Chest X-ray:
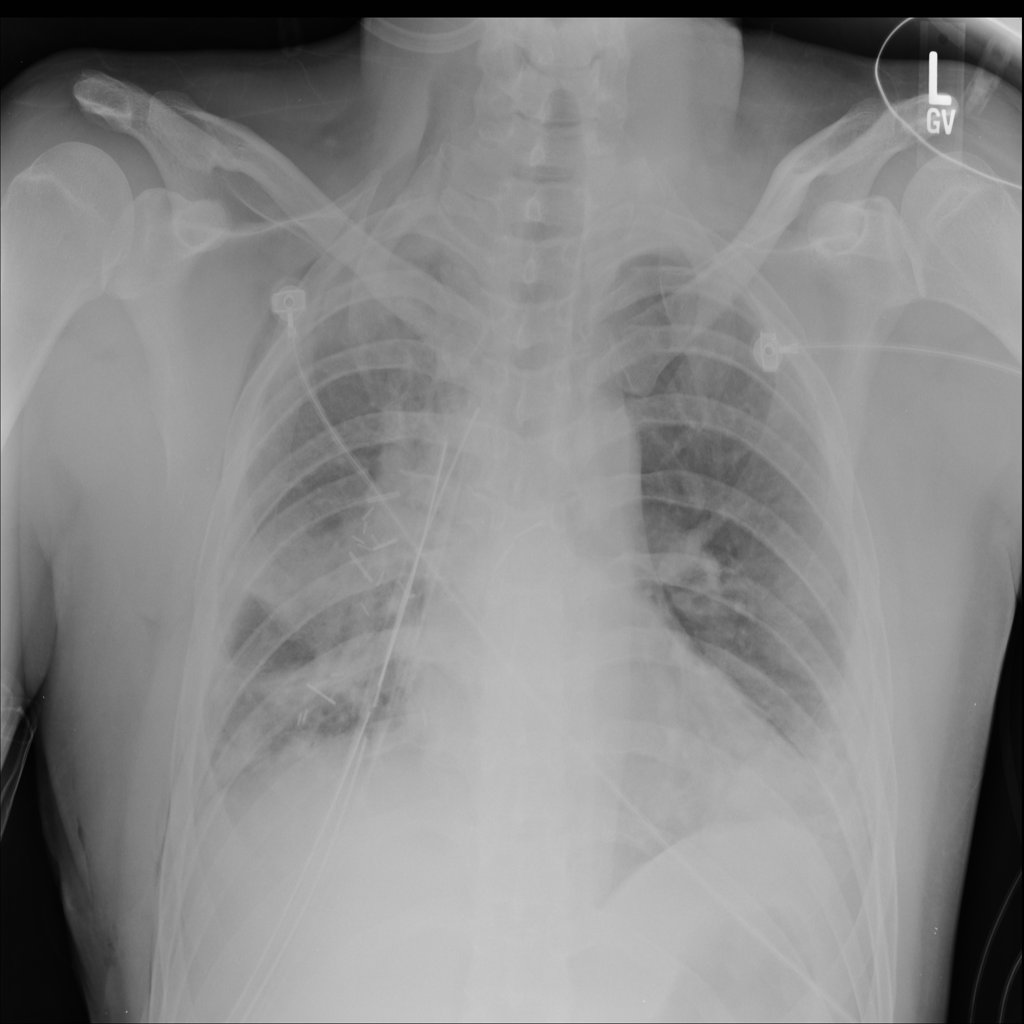
Findings: Consolidation, Effusion
No abnormal finding: no